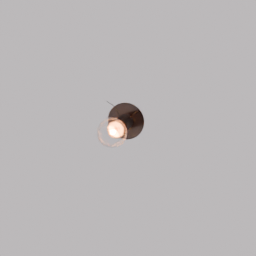
Label: lighting